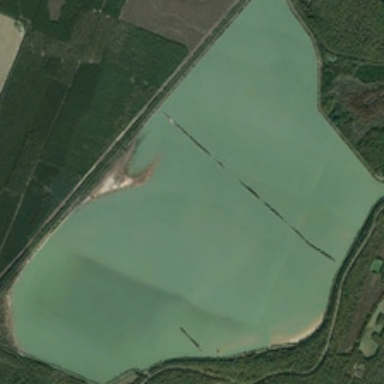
Many green plants are around a irregular pond .